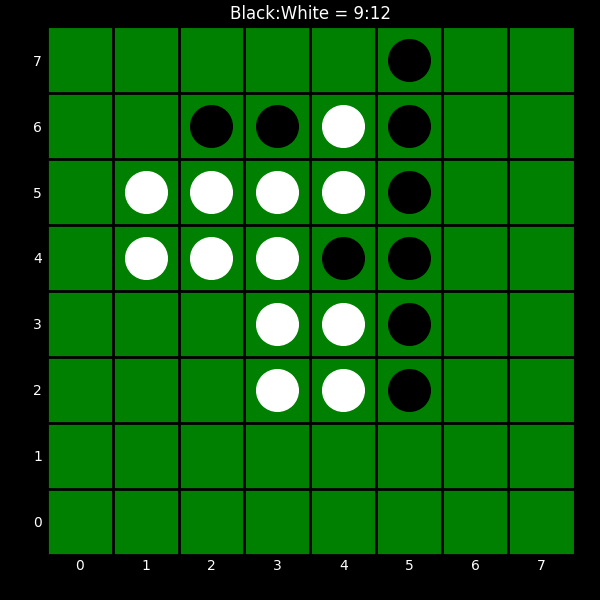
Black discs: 9
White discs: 12